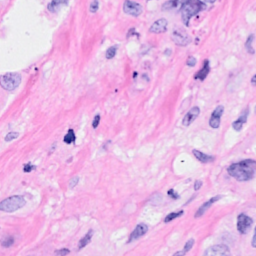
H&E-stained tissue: Breast